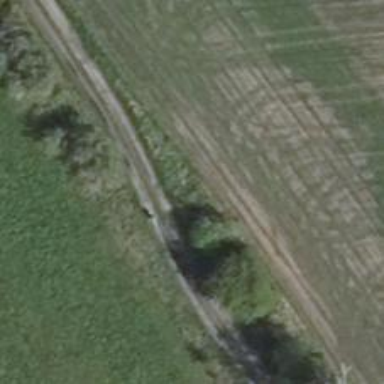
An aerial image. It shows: Row of deciduous broadleaved trees.